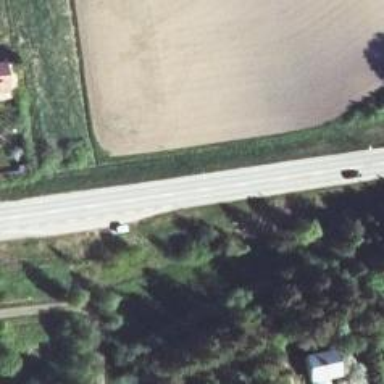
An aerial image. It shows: Asphalt trunk highway.